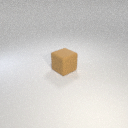
large brown rubber cube